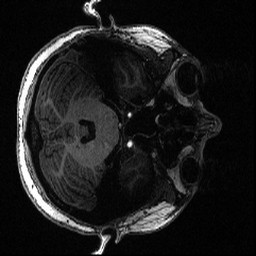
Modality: T1w
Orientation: axial
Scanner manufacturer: siemens
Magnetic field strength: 7 T
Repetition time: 2.53 s
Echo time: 0.00165 s